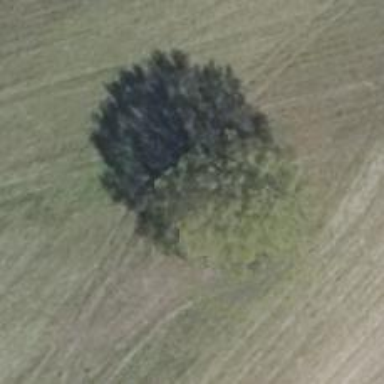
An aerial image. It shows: Deciduous tree with broadleaved leaves.